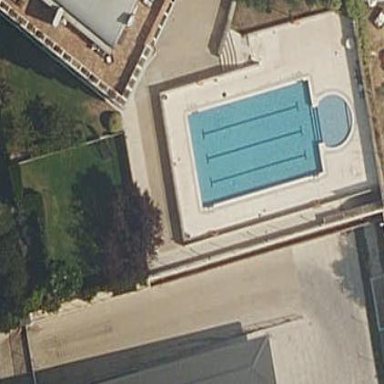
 perfect for swimming and other water activities."